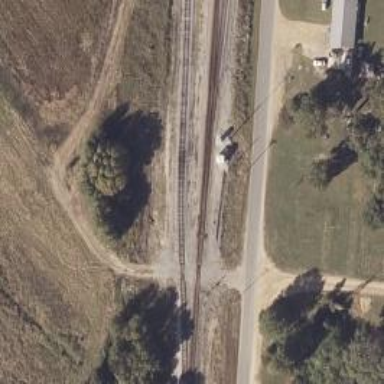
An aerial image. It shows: Railway service station.